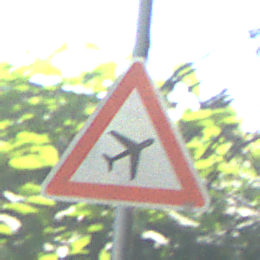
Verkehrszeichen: FlugbetriebLinks
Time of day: Midday
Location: Outdoor (Suburban)
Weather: Clear
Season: NotSpecified
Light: Natural